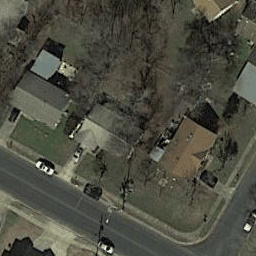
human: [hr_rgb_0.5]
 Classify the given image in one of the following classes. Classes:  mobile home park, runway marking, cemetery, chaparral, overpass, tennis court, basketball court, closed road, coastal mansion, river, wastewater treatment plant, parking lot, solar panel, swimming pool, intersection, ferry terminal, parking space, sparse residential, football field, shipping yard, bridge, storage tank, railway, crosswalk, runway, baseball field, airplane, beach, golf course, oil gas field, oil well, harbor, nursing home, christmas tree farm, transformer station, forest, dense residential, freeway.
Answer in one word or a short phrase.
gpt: sparse residential